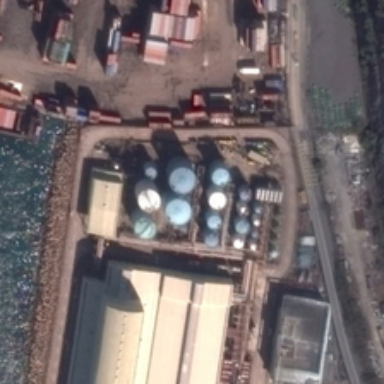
The factory was built by the sea .